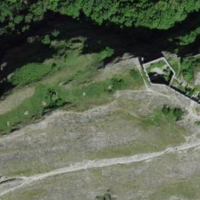
EUNIS habitat code: 50
Species observed at this site:
Pontia edusa
Hipparchia semele
Helix pomatia
Odontites luteus
Buteo buteo
Hipparchia statilinus
Poecile palustris
Pernis apivorus
Berberis vulgaris
Phoenicurus ochruros
Pseudeuophrys lanigera
Garrulus glandarius
Sympetrum fonscolombii
Stachys recta
Podarcis muralis
Grus grus
Echium vulgare
Colias croceus
Lasiommata megera
Oedipoda caerulescens
Bombus terrestris
Calliptamus italicus
Sedum album
Opuntia scheeri
Scabiosa triandra
Ptyonoprogne rupestris
Papilio machaon
Issoria lathonia
Mantis religiosa
Parus major
Acer pseudoplatanus
Opuntia humifusa
Cichorium intybus
Accipiter nisus